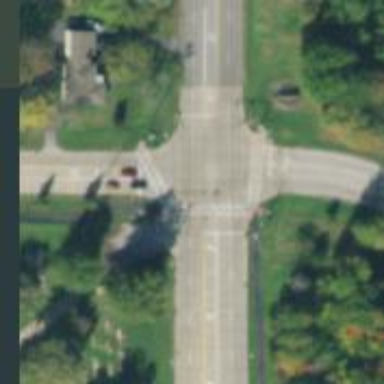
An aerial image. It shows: Marked crossing on footway.